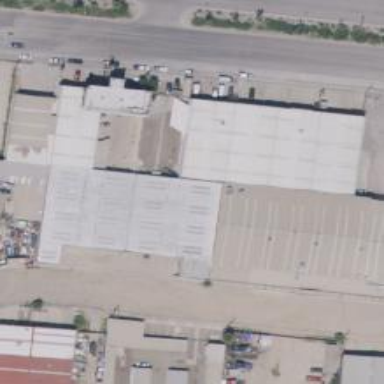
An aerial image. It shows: Industrial building.